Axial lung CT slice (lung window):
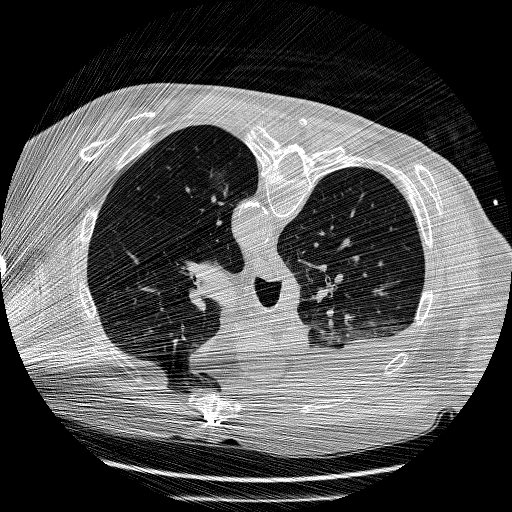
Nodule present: no